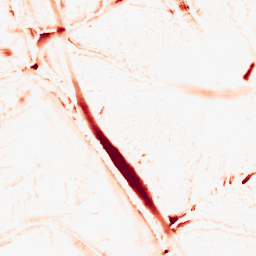
Category: morphological
Decomposition family: tophat
Decomposition parameters: size: 10
mode: white
Upsampling method: linear_exact
Upsampling parameters: scale: 4
Upsampling scale: 4